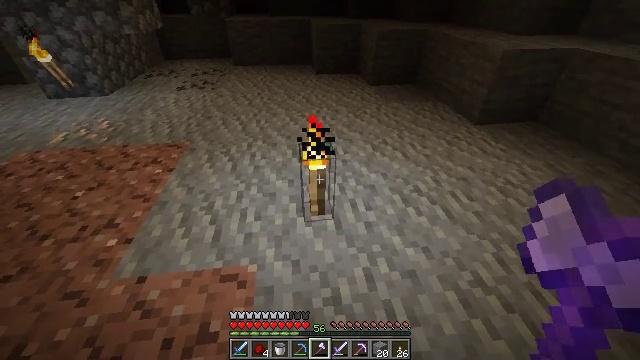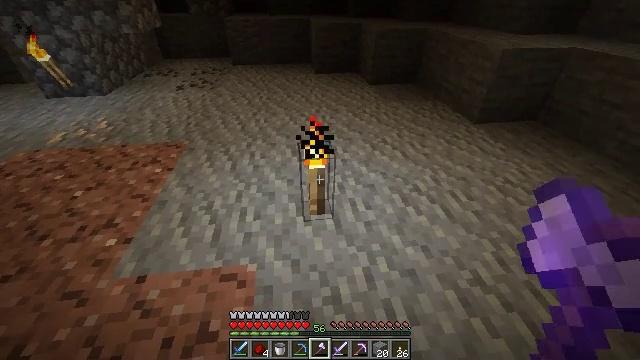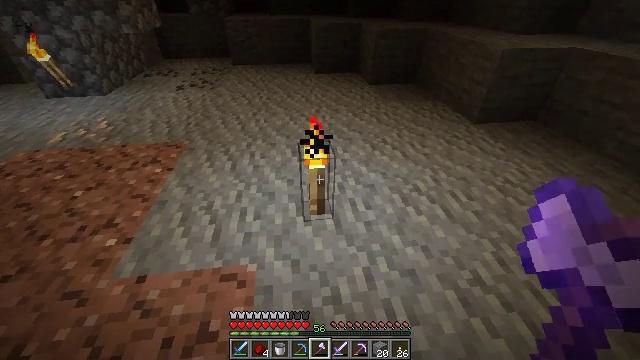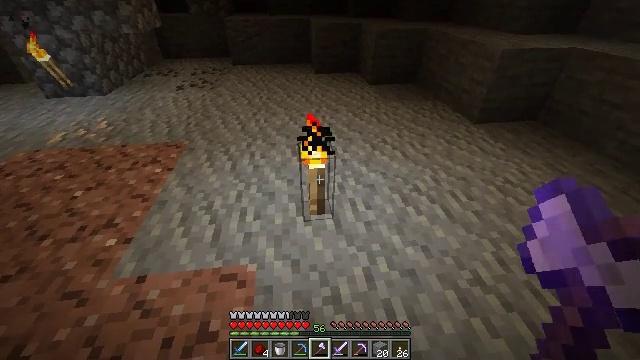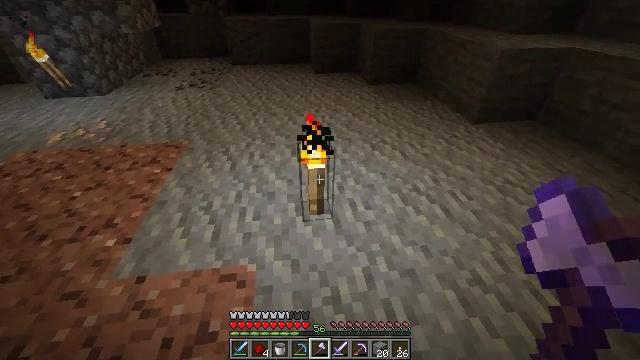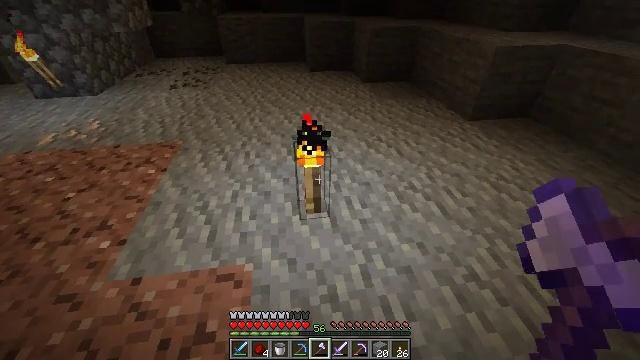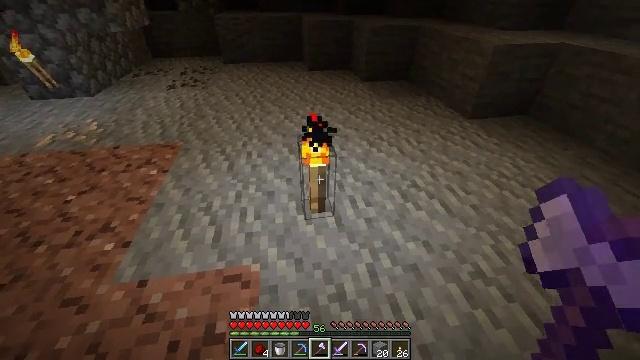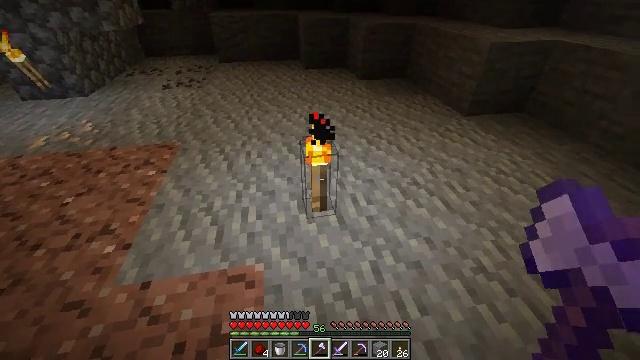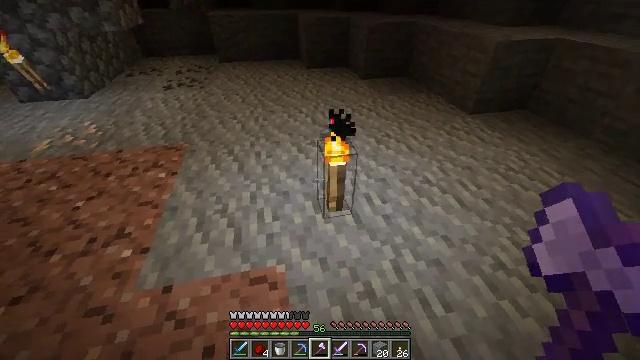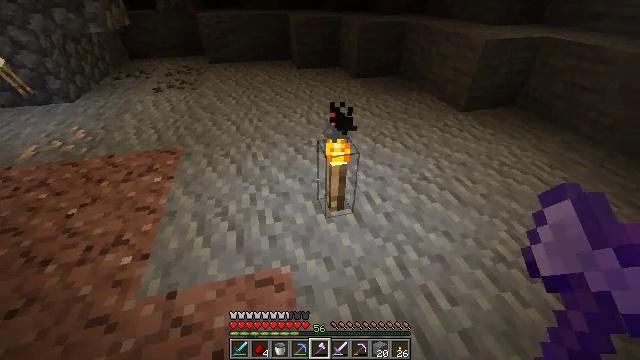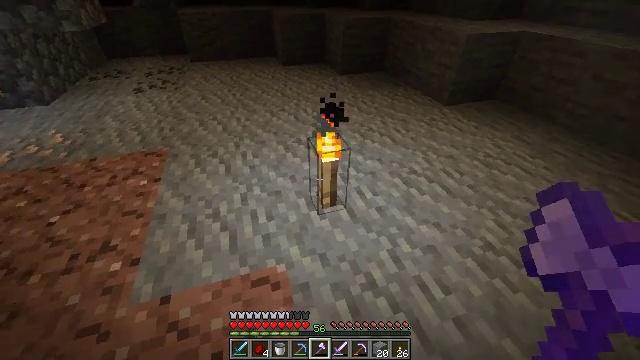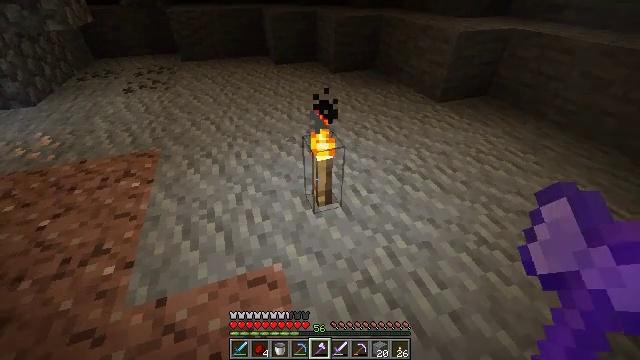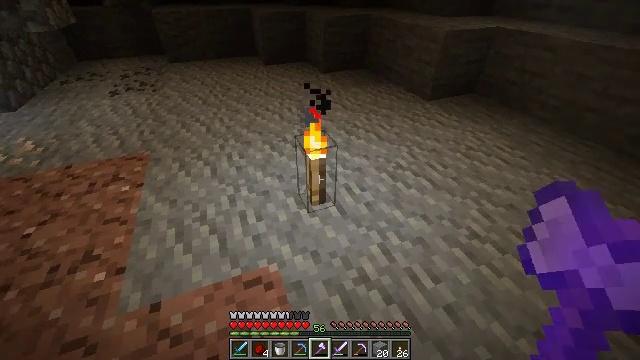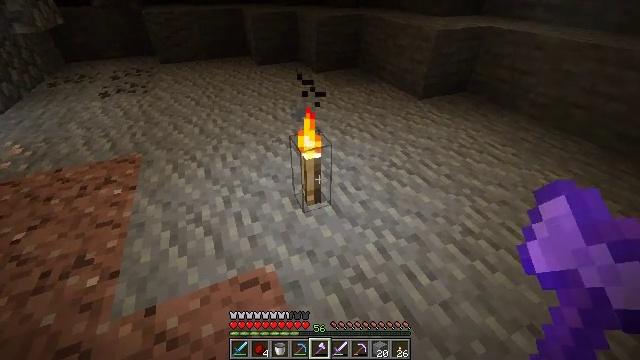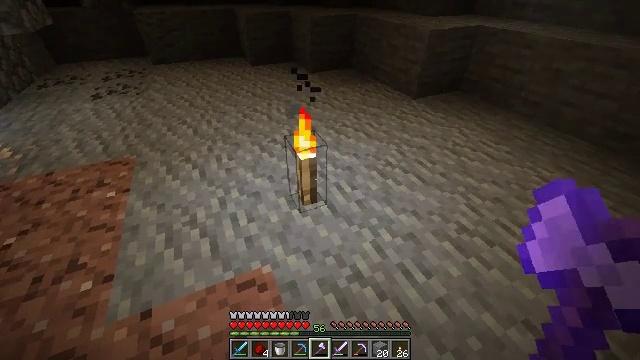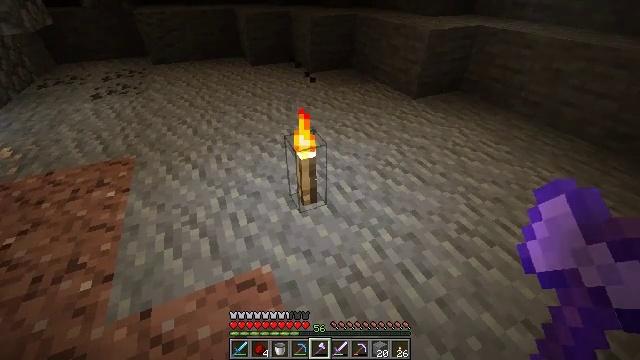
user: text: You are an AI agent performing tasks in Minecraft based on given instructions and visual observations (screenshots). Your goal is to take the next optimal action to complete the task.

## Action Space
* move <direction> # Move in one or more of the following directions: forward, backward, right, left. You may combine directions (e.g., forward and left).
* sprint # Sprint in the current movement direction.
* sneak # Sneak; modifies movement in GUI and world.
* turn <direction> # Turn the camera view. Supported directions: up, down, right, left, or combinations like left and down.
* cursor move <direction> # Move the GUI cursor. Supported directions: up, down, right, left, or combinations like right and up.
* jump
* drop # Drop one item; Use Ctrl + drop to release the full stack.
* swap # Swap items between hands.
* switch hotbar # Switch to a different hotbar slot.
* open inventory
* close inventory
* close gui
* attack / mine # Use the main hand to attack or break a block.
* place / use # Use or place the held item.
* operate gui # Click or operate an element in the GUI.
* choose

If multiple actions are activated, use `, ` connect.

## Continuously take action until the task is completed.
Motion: motion action
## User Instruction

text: Gather the chest from its place.
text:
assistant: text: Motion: no_op
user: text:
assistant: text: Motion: no_op
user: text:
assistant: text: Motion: no_op
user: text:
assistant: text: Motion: no_op
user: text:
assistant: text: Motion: turn right
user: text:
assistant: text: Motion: move left
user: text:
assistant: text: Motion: move left, turn right
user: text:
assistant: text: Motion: turn right
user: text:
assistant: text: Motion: turn right
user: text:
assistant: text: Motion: turn right
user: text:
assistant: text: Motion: turn right
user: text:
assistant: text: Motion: turn right
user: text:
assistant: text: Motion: turn right
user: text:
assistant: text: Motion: turn right
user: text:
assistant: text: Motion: no_op
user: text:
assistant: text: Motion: no_op
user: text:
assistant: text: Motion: no_op
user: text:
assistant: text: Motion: no_op
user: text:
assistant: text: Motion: no_op
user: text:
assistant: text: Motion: no_op
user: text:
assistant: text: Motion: no_op
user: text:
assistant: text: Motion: no_op
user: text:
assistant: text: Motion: no_op
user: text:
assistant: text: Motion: no_op
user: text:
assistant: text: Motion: no_op
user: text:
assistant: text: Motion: no_op
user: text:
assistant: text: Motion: no_op
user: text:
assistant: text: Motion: no_op
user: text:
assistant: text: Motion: no_op
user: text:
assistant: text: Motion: no_op